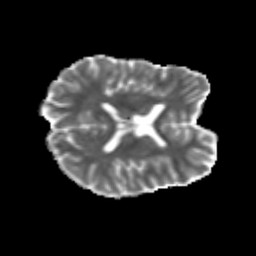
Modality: MD
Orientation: axial
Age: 29
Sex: male
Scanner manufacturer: siemens
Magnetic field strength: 3 T
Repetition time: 3.5 s
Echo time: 0.125 s